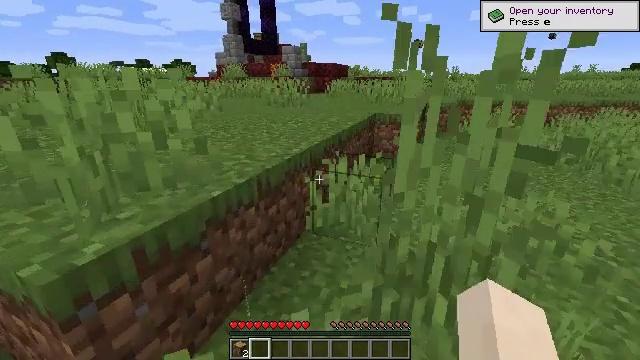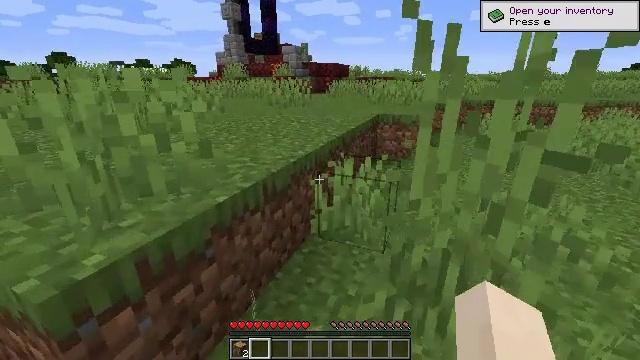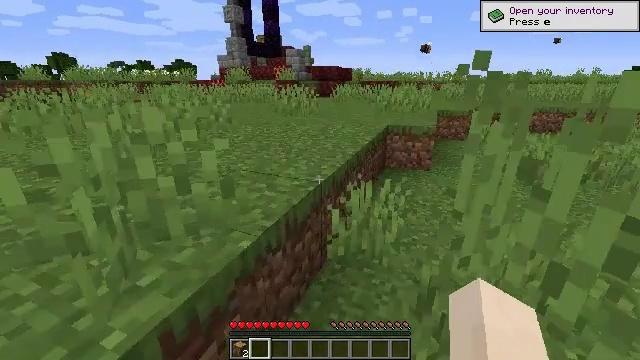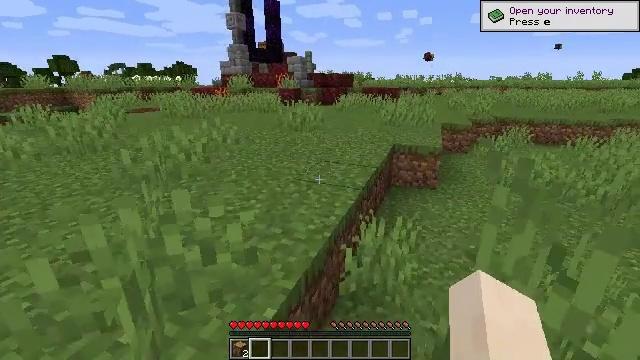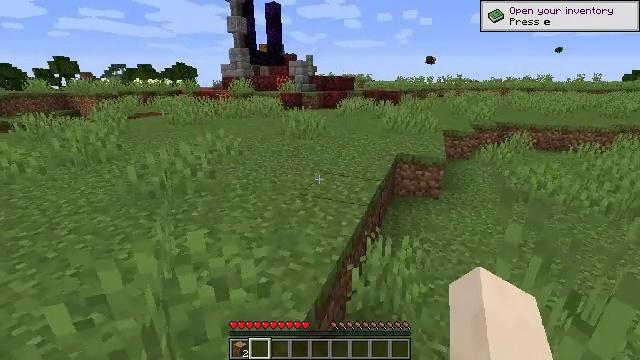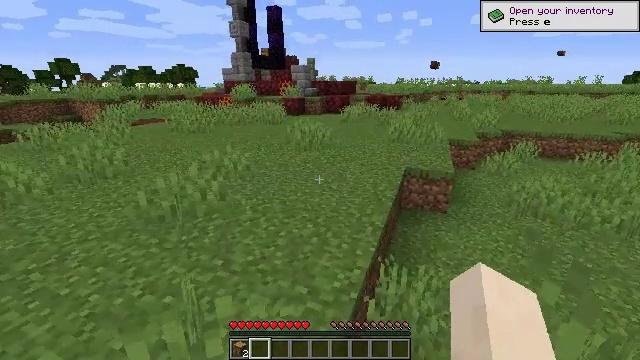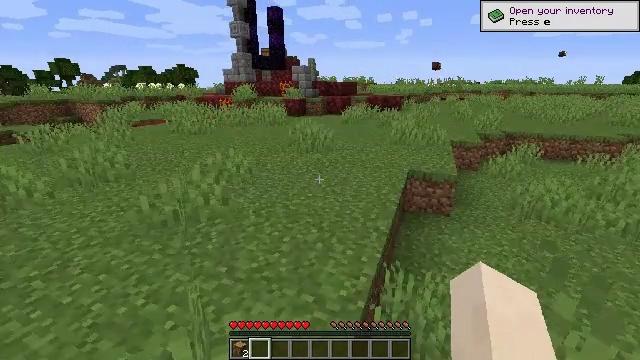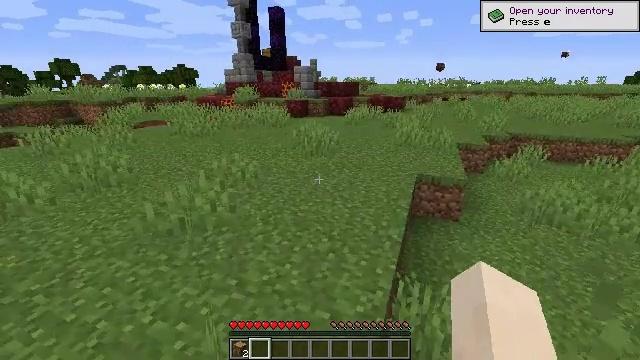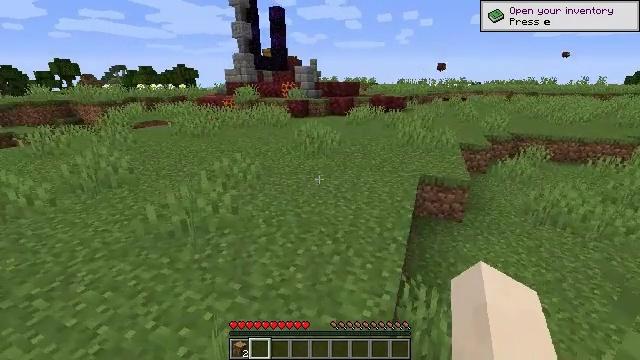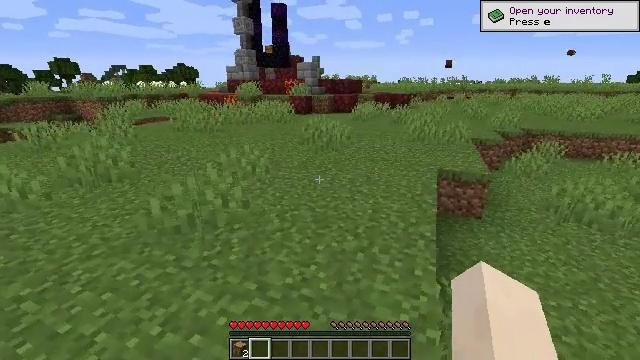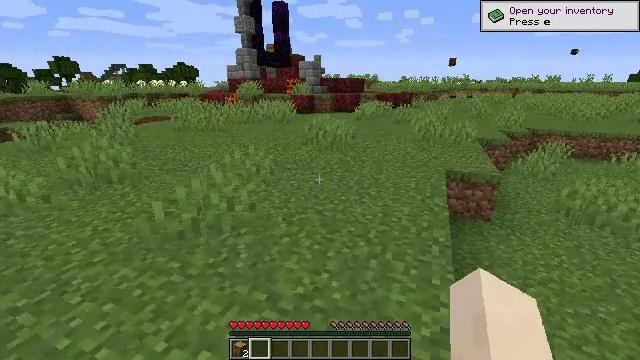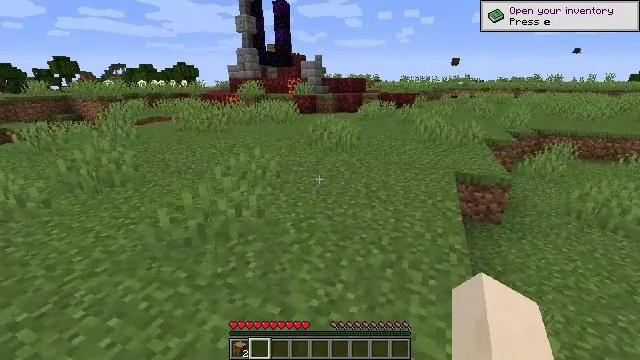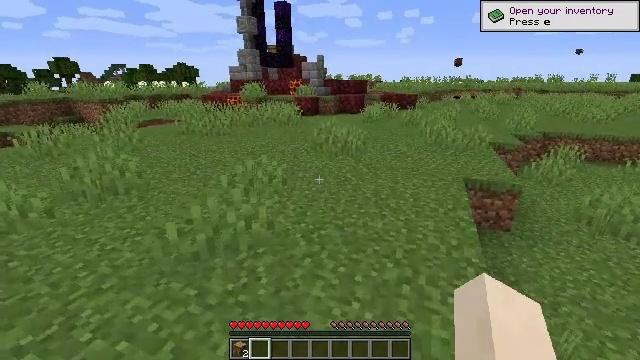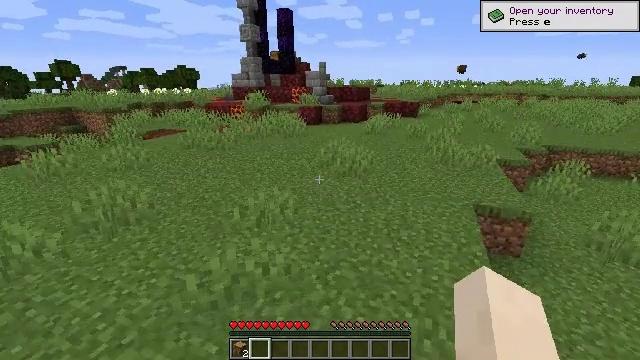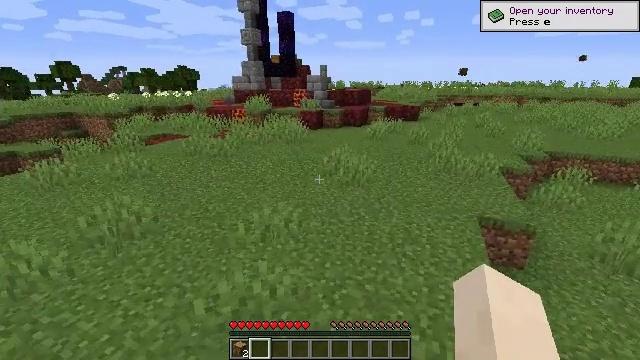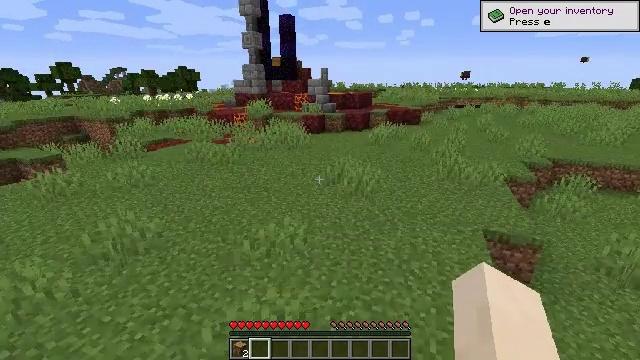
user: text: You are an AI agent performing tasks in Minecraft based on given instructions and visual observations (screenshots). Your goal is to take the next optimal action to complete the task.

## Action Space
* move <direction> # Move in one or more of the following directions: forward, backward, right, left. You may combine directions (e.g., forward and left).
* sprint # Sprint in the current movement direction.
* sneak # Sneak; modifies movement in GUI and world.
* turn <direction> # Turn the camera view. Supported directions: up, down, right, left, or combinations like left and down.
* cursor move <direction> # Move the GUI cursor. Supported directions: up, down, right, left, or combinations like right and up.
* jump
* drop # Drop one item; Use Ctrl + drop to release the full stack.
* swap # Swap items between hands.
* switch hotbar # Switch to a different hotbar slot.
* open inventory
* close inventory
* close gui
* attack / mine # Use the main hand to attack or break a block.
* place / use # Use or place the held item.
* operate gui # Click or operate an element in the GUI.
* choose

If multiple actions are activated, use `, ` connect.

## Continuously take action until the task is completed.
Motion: motion action
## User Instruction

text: Mine magma blocks for light and decoration.
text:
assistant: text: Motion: move forward and move left
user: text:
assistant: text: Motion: move forward and move left, jump
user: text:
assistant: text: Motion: move forward and move left, jump
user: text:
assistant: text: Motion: move forward and move left, jump
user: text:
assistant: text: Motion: move forward and move left, jump
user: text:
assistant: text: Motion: move forward and move left, jump
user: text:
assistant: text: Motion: move forward and move left, jump
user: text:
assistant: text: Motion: move forward and move left, jump
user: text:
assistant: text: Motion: move forward and move left, jump
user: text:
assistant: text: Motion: move forward and move left, jump
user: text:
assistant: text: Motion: move forward and move left, jump
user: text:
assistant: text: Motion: move forward and move left, jump
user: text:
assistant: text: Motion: move forward and move left, jump
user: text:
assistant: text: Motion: move forward and move left, jump
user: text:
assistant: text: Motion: move right, jump
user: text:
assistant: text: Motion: move right
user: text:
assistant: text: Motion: move forward and move right
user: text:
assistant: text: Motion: move forward and move right
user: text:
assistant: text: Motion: move forward and move right
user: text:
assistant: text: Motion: move forward and move left, jump
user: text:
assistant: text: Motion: move forward and move left, jump
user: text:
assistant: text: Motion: move forward, jump
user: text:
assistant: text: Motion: move forward, jump
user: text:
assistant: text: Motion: jump
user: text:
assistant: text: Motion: jump
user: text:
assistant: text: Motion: jump
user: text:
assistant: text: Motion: move forward and move left
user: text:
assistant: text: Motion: move forward and move left
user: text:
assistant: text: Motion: move forward and move left
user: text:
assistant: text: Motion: move forward and move left